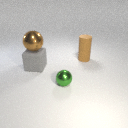
small brown rubber cylinder behind small green metal sphere